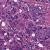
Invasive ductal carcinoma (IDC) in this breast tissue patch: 1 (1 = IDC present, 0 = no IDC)